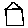
Label: house